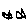
Label: fish